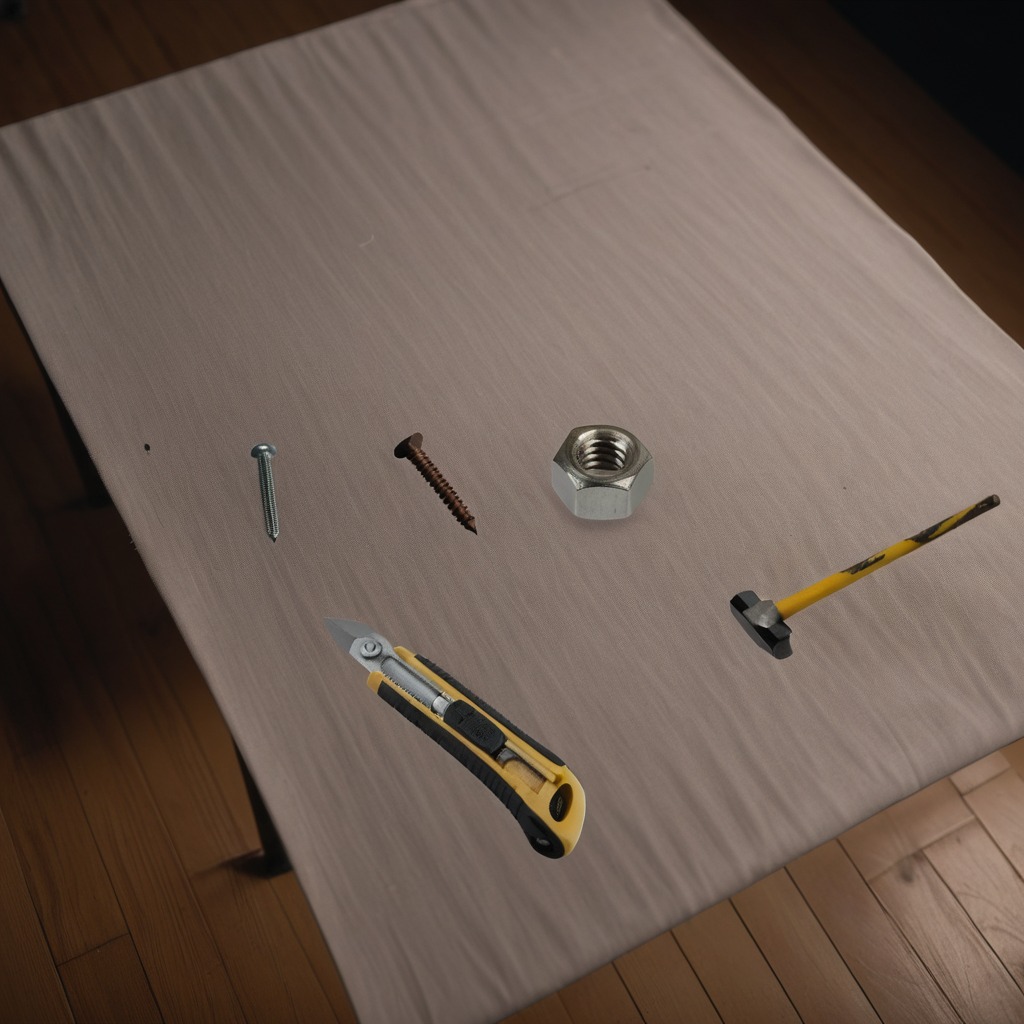
A utility knife, an iron nail, a hammer, and a metal nut are lying on the wooden table.